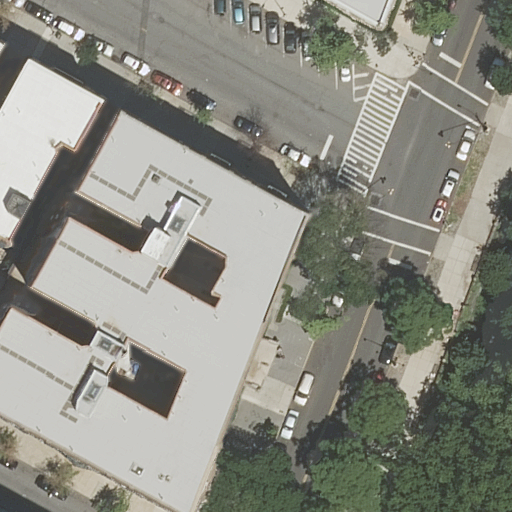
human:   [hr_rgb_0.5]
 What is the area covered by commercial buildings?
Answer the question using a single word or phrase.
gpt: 0m2

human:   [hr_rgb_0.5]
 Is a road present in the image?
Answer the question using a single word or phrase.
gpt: yes

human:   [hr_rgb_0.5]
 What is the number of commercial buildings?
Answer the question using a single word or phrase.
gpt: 0

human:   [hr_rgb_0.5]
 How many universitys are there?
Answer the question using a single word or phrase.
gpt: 2

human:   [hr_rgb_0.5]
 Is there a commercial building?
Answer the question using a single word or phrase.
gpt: no

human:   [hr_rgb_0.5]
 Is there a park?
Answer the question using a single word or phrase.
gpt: yes

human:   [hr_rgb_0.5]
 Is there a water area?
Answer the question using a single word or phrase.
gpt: no

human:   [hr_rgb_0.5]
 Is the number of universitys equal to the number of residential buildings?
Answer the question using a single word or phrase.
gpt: no

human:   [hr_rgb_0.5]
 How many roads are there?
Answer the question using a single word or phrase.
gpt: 4

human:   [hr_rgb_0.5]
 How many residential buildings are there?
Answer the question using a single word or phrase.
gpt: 3

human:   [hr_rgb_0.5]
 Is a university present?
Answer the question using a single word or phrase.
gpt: yes

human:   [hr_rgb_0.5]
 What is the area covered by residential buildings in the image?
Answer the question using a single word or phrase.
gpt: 171m2

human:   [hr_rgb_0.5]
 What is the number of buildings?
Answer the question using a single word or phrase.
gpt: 3

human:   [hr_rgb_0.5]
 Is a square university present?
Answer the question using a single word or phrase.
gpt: no

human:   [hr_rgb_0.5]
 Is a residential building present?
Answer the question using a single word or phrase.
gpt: yes

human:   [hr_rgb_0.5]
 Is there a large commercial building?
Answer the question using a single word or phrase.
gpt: no

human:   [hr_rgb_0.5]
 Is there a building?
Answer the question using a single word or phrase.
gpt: yes

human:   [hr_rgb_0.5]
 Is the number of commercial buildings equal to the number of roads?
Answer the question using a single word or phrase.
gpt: no

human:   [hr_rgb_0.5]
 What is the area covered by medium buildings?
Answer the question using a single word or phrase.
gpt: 0m2

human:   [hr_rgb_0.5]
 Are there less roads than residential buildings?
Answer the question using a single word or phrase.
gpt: no

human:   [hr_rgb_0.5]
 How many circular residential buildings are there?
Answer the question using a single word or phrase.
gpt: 0

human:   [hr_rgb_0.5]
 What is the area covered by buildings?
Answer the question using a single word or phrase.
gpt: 171m2

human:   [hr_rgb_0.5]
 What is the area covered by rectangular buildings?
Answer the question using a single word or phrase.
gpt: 171m2

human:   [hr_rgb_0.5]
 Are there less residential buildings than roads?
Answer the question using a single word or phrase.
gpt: yes

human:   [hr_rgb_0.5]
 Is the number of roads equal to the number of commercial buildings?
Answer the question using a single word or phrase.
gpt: no

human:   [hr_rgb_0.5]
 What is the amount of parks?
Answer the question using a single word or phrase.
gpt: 1

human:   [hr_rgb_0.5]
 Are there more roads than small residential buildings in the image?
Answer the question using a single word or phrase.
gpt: yes

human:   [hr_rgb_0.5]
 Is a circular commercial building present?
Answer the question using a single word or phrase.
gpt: no

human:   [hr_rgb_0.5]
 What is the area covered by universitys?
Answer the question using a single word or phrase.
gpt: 19648m2

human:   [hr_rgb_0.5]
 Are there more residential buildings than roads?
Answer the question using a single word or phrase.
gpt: no

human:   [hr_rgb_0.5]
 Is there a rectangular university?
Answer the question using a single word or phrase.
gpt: yes

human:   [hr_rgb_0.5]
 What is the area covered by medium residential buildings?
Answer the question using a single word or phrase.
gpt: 0m2

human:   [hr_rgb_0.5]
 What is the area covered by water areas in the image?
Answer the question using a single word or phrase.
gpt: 0m2

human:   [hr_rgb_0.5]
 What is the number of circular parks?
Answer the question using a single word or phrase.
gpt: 0

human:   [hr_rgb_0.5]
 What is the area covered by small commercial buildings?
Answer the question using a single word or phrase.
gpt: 0m2

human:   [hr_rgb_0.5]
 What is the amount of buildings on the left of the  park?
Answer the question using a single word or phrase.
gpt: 0

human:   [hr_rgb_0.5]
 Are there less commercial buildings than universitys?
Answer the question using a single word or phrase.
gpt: yes

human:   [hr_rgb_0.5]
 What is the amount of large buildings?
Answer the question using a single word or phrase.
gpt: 0

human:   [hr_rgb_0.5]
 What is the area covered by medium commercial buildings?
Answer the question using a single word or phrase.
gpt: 0m2

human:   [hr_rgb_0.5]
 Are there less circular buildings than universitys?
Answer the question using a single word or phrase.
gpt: yes

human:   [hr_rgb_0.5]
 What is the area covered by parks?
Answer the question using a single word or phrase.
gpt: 10345m2

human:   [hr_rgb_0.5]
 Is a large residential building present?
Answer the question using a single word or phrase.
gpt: no

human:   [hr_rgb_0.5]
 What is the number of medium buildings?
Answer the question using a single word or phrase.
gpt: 0

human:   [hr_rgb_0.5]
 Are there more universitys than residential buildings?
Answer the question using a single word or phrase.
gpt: no

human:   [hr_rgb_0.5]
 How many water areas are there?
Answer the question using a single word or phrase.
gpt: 0

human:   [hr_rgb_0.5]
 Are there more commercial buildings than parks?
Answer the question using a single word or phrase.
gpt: no

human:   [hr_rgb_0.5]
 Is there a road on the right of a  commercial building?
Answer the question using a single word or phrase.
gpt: no

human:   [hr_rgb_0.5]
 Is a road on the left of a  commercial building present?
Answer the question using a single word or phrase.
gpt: no

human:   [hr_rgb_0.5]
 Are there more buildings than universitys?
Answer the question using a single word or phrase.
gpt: yes

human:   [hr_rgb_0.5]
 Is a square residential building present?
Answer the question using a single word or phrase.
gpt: no

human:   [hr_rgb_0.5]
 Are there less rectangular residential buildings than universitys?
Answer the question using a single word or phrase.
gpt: no

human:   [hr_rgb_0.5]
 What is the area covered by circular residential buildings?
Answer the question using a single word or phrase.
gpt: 0m2

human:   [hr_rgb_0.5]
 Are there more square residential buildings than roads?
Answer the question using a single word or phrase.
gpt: no

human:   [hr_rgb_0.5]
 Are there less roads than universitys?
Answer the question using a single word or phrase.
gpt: no

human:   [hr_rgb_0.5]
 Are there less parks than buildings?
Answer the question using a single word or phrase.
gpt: yes

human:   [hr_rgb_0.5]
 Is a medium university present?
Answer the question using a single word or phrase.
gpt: no

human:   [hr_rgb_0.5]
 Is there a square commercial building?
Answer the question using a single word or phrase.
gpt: no

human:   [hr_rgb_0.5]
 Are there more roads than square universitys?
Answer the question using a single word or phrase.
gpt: yes

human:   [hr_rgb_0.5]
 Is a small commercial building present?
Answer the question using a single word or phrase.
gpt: no

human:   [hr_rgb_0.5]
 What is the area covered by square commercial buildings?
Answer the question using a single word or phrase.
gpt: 0m2

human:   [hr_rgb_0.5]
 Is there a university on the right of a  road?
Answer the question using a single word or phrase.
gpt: no

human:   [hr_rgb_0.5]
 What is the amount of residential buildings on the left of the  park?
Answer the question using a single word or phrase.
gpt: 0

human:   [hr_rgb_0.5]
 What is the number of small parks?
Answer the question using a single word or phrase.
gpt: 0

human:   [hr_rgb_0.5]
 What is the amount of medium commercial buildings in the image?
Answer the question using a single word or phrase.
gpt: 0